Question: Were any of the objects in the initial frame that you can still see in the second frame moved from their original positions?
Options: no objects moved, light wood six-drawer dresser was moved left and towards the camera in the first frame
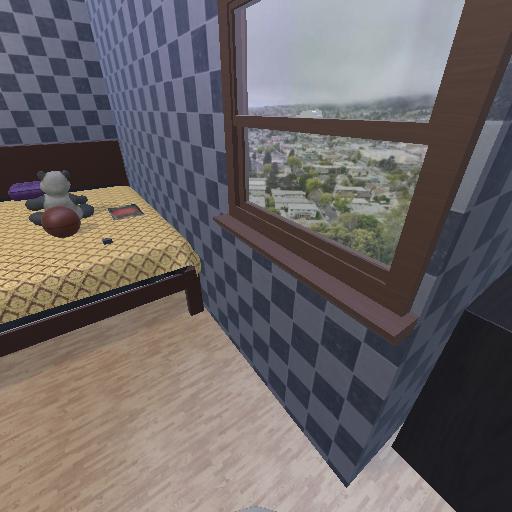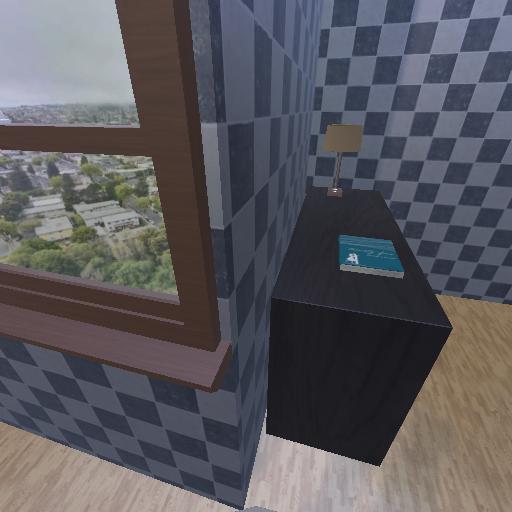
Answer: no objects moved